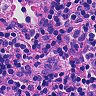
Metastatic tissue present: no